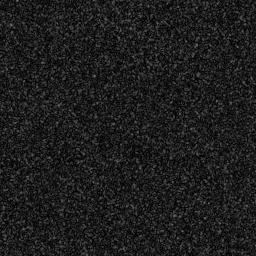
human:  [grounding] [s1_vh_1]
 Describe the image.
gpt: In the satellite image, there is  <ref>1 large ship </ref> <box>[[0, 16, 16, 36, 0]]</box> located at top left,  <ref>1 large ship </ref> <box>[[0, 55, 17, 73, 0]]</box> located at left.